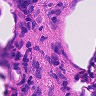
Metastatic tissue present: no